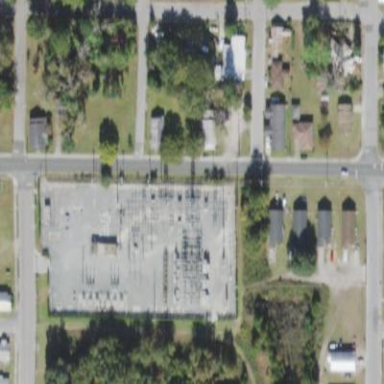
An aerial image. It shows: Outdoor power substation surrounded by fence. The substation operates at the distribution level.